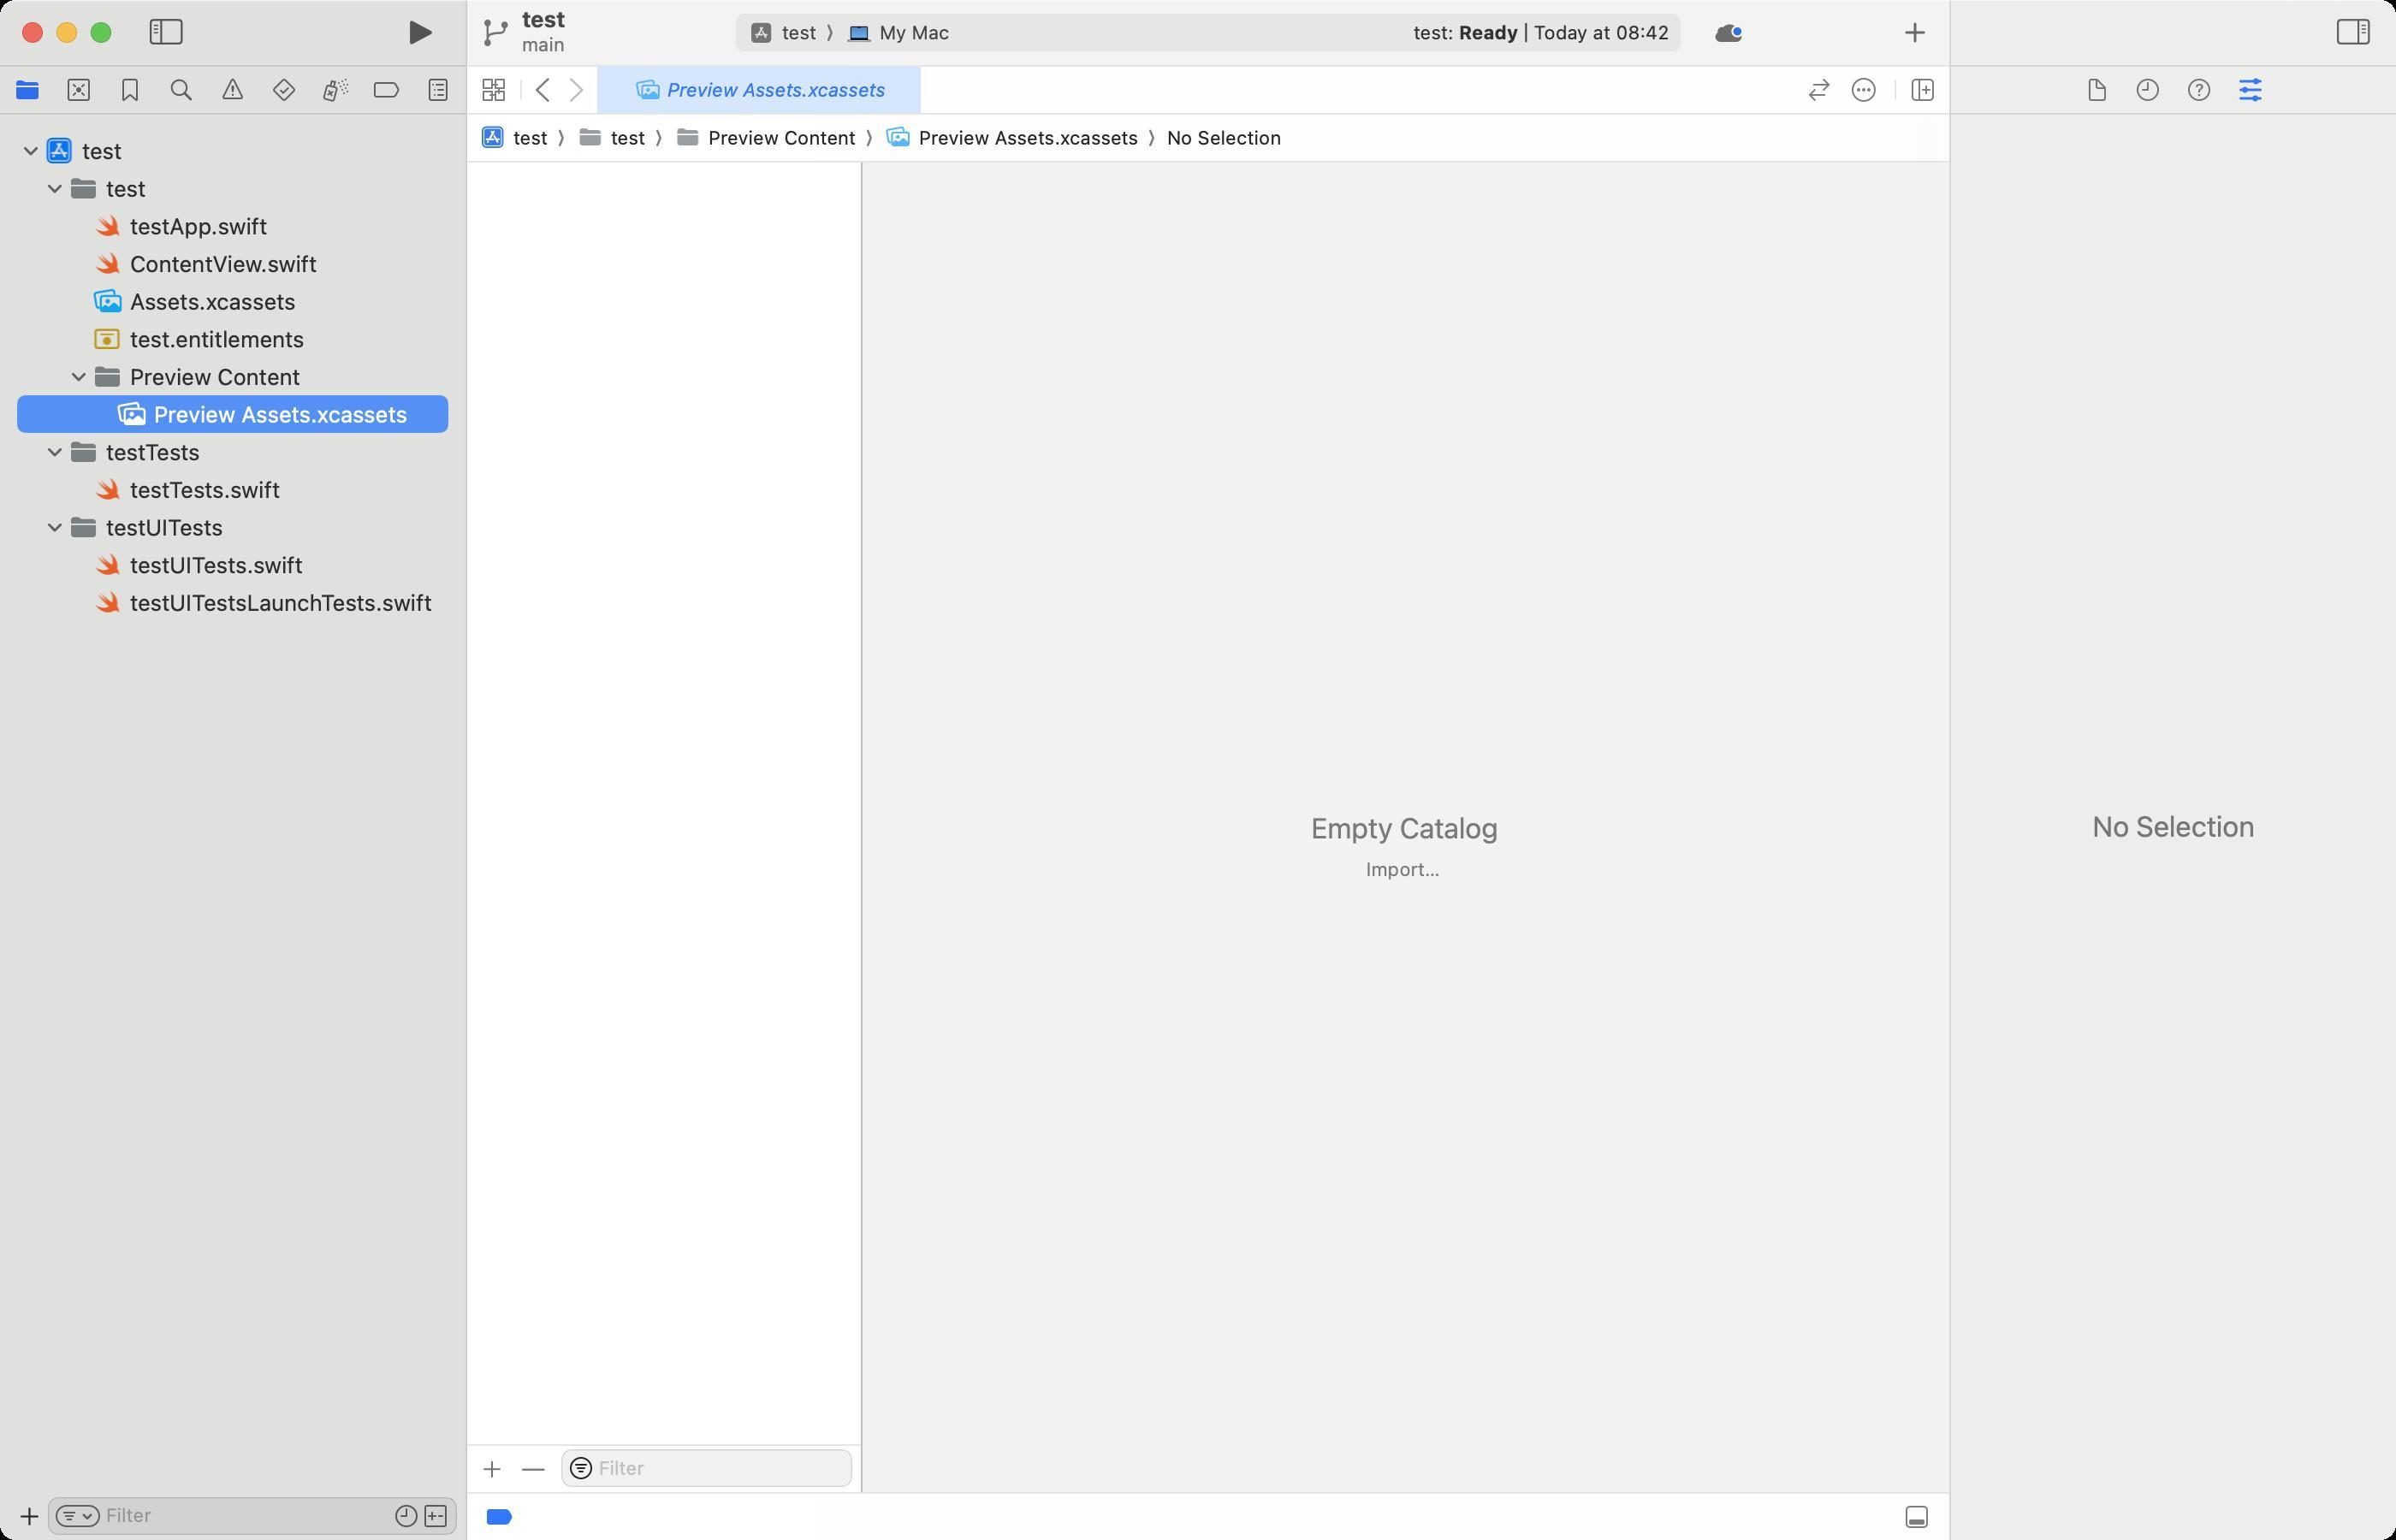
Accessibility tree:
{"name": "test_—_Preview_Assets.xcassets", "role": "AXWindow", "description": null, "role_description": "standard window", "value": null, "position": "164.00;127.00", "size": "1400;900", "children": [{"name": "test.xcodeproj", "role": "AXSplitGroup", "description": "/Users/[username]/Code/test/test/test.xcodeproj", "role_description": "split group", "value": null, "position": "0.00;0.00", "size": "1400;900", "children": [{"name": null, "role": "AXGroup", "description": "navigator", "role_description": "group", "value": null, "position": "0.00;0.00", "size": "272;900", "children": [{"name": "", "role": "AXRadioButton", "description": "Project", "role_description": "radio button", "value": 1, "position": "1.00;39.00", "size": "30;27", "children": []}, {"name": "", "role": "AXRadioButton", "description": "Source Control", "role_description": "radio button", "value": 0, "position": "31.00;39.00", "size": "30;27", "children": []}, {"name": "", "role": "AXRadioButton", "description": "Bookmarks", "role_description": "radio button", "value": 0, "position": "61.00;39.00", "size": "30;27", "children": []}, {"name": "", "role": "AXRadioButton", "description": "Find", "role_description": "radio button", "value": 0, "position": "91.00;39.00", "size": "30;27", "children": []}, {"name": "", "role": "AXRadioButton", "description": "Issues", "role_description": "radio button", "value": 0, "position": "121.00;39.00", "size": "30;27", "children": []}, {"name": "", "role": "AXRadioButton", "description": "Tests", "role_description": "radio button", "value": 0, "position": "151.00;39.00", "size": "30;27", "children": []}, {"name": "", "role": "AXRadioButton", "description": "Debug", "role_description": "radio button", "value": 0, "position": "181.00;39.00", "size": "30;27", "children": []}, {"name": "", "role": "AXRadioButton", "description": "Breakpoints", "role_description": "radio button", "value": 0, "position": "211.00;39.00", "size": "30;27", "children": []}, {"name": "", "role": "AXRadioButton", "description": "Reports", "role_description": "radio button", "value": 0, "position": "241.00;39.00", "size": "30;27", "children": []}, {"name": null, "role": "AXScrollArea", "description": null, "role_description": "scroll area", "value": null, "position": "0.00;67.00", "size": "272;805", "children": [{"name": null, "role": "AXOutline", "description": "Project Navigator", "role_description": "outline", "value": null, "position": "0.00;77.00", "size": "272;795", "children": [{"name": null, "role": "AXRow", "description": null, "role_description": "outline row", "value": null, "position": "0.00;77.00", "size": "272;22", "children": [{"name": null, "role": "AXCell", "description": null, "role_description": "cell", "value": null, "position": "10.00;77.00", "size": "252;22", "children": [{"name": "Project", "role": "AXImage", "description": "", "role_description": "", "value": null, "position": "25.75;78.50", "size": "19;18", "children": []}, {"name": null, "role": "AXTextField", "description": null, "role_description": "text field", "value": "test", "position": "46.00;80.00", "size": "210;16", "children": []}, {"name": null, "role": "AXDisclosureTriangle", "description": null, "role_description": "disclosure triangle", "value": 1, "position": "12.00;77.00", "size": "13;22", "children": []}]}]}, {"name": null, "role": "AXRow", "description": null, "role_description": "outline row", "value": null, "position": "0.00;99.00", "size": "272;22", "children": [{"name": null, "role": "AXCell", "description": null, "role_description": "cell", "value": null, "position": "10.00;99.00", "size": "252;22", "children": [{"name": "Group", "role": "AXImage", "description": "", "role_description": "", "value": null, "position": "40.00;103.00", "size": "18;14", "children": []}, {"name": null, "role": "AXTextField", "description": null, "role_description": "text field", "value": "test", "position": "60.00;102.00", "size": "196;16", "children": []}, {"name": null, "role": "AXDisclosureTriangle", "description": null, "role_description": "disclosure triangle", "value": 1, "position": "26.00;99.00", "size": "13;22", "children": []}]}]}, {"name": null, "role": "AXRow", "description": null, "role_description": "outline row", "value": null, "position": "0.00;121.00", "size": "272;22", "children": [{"name": null, "role": "AXCell", "description": null, "role_description": "cell", "value": null, "position": "10.00;121.00", "size": "252;22", "children": [{"name": "Swift_Source", "role": "AXImage", "description": "", "role_description": "", "value": null, "position": "54.75;124.00", "size": "17;15", "children": []}, {"name": null, "role": "AXTextField", "description": null, "role_description": "text field", "value": "testApp.swift", "position": "74.00;124.00", "size": "182;16", "children": []}]}]}, {"name": null, "role": "AXRow", "description": null, "role_description": "outline row", "value": null, "position": "0.00;143.00", "size": "272;22", "children": [{"name": null, "role": "AXCell", "description": null, "role_description": "cell", "value": null, "position": "10.00;143.00", "size": "252;22", "children": [{"name": "Swift_Source", "role": "AXImage", "description": "", "role_description": "", "value": null, "position": "54.75;146.00", "size": "17;15", "children": []}, {"name": null, "role": "AXTextField", "description": null, "role_description": "text field", "value": "ContentView.swift", "position": "74.00;146.00", "size": "182;16", "children": []}]}]}, {"name": null, "role": "AXRow", "description": null, "role_description": "outline row", "value": null, "position": "0.00;165.00", "size": "272;22", "children": [{"name": null, "role": "AXCell", "description": null, "role_description": "cell", "value": null, "position": "10.00;165.00", "size": "252;22", "children": [{"name": "Folder", "role": "AXImage", "description": "", "role_description": "", "value": null, "position": "53.00;167.50", "size": "20;16", "children": []}, {"name": null, "role": "AXTextField", "description": null, "role_description": "text field", "value": "Assets.xcassets", "position": "74.00;168.00", "size": "182;16", "children": []}]}]}, {"name": null, "role": "AXRow", "description": null, "role_description": "outline row", "value": null, "position": "0.00;187.00", "size": "272;22", "children": [{"name": null, "role": "AXCell", "description": null, "role_description": "cell", "value": null, "position": "10.00;187.00", "size": "252;22", "children": [{"name": "Entitlements_File", "role": "AXImage", "description": "", "role_description": "", "value": null, "position": "53.75;191.00", "size": "19;14", "children": []}, {"name": null, "role": "AXTextField", "description": null, "role_description": "text field", "value": "test.entitlements", "position": "74.00;190.00", "size": "182;16", "children": []}]}]}, {"name": null, "role": "AXRow", "description": null, "role_description": "outline row", "value": null, "position": "0.00;209.00", "size": "272;22", "children": [{"name": null, "role": "AXCell", "description": null, "role_description": "cell", "value": null, "position": "10.00;209.00", "size": "252;22", "children": [{"name": "Group", "role": "AXImage", "description": "", "role_description": "", "value": null, "position": "54.00;213.00", "size": "18;14", "children": []}, {"name": null, "role": "AXTextField", "description": null, "role_description": "text field", "value": "Preview Content", "position": "74.00;212.00", "size": "182;16", "children": []}, {"name": null, "role": "AXDisclosureTriangle", "description": null, "role_description": "disclosure triangle", "value": 1, "position": "40.00;209.00", "size": "13;22", "children": []}]}]}, {"name": null, "role": "AXRow", "description": null, "role_description": "outline row", "value": null, "position": "0.00;231.00", "size": "272;22", "children": [{"name": null, "role": "AXCell", "description": null, "role_description": "cell", "value": null, "position": "10.00;231.00", "size": "252;22", "children": [{"name": "Folder", "role": "AXImage", "description": "", "role_description": "", "value": null, "position": "67.00;233.50", "size": "20;16", "children": []}, {"name": null, "role": "AXTextField", "description": null, "role_description": "text field", "value": "Preview Assets.xcassets", "position": "88.00;234.00", "size": "168;16", "children": []}]}]}, {"name": null, "role": "AXRow", "description": null, "role_description": "outline row", "value": null, "position": "0.00;253.00", "size": "272;22", "children": [{"name": null, "role": "AXCell", "description": null, "role_description": "cell", "value": null, "position": "10.00;253.00", "size": "252;22", "children": [{"name": "Group", "role": "AXImage", "description": "", "role_description": "", "value": null, "position": "40.00;257.00", "size": "18;14", "children": []}, {"name": null, "role": "AXTextField", "description": null, "role_description": "text field", "value": "testTests", "position": "60.00;256.00", "size": "196;16", "children": []}, {"name": null, "role": "AXDisclosureTriangle", "description": null, "role_description": "disclosure triangle", "value": 1, "position": "26.00;253.00", "size": "13;22", "children": []}]}]}, {"name": null, "role": "AXRow", "description": null, "role_description": "outline row", "value": null, "position": "0.00;275.00", "size": "272;22", "children": [{"name": null, "role": "AXCell", "description": null, "role_description": "cell", "value": null, "position": "10.00;275.00", "size": "252;22", "children": [{"name": "Swift_Source", "role": "AXImage", "description": "", "role_description": "", "value": null, "position": "54.75;278.00", "size": "17;15", "children": []}, {"name": null, "role": "AXTextField", "description": null, "role_description": "text field", "value": "testTests.swift", "position": "74.00;278.00", "size": "182;16", "children": []}]}]}, {"name": null, "role": "AXRow", "description": null, "role_description": "outline row", "value": null, "position": "0.00;297.00", "size": "272;22", "children": [{"name": null, "role": "AXCell", "description": null, "role_description": "cell", "value": null, "position": "10.00;297.00", "size": "252;22", "children": [{"name": "Group", "role": "AXImage", "description": "", "role_description": "", "value": null, "position": "40.00;301.00", "size": "18;14", "children": []}, {"name": null, "role": "AXTextField", "description": null, "role_description": "text field", "value": "testUITests", "position": "60.00;300.00", "size": "196;16", "children": []}, {"name": null, "role": "AXDisclosureTriangle", "description": null, "role_description": "disclosure triangle", "value": 1, "position": "26.00;297.00", "size": "13;22", "children": []}]}]}, {"name": null, "role": "AXRow", "description": null, "role_description": "outline row", "value": null, "position": "0.00;319.00", "size": "272;22", "children": [{"name": null, "role": "AXCell", "description": null, "role_description": "cell", "value": null, "position": "10.00;319.00", "size": "252;22", "children": [{"name": "Swift_Source", "role": "AXImage", "description": "", "role_description": "", "value": null, "position": "54.75;322.00", "size": "17;15", "children": []}, {"name": null, "role": "AXTextField", "description": null, "role_description": "text field", "value": "testUITests.swift", "position": "74.00;322.00", "size": "182;16", "children": []}]}]}, {"name": null, "role": "AXRow", "description": null, "role_description": "outline row", "value": null, "position": "0.00;341.00", "size": "272;22", "children": [{"name": null, "role": "AXCell", "description": null, "role_description": "cell", "value": null, "position": "10.00;341.00", "size": "252;22", "children": [{"name": "Swift_Source", "role": "AXImage", "description": "", "role_description": "", "value": null, "position": "54.75;344.00", "size": "17;15", "children": []}, {"name": null, "role": "AXTextField", "description": null, "role_description": "text field", "value": "testUITestsLaunchTests.swift", "position": "74.00;344.00", "size": "182;16", "children": []}]}]}, {"name": null, "role": "AXColumn", "description": null, "role_description": "column", "value": null, "position": "10.00;77.00", "size": "252;795", "children": []}]}]}, {"name": null, "role": "AXTextField", "description": "Project navigator filter", "role_description": "search text field", "value": null, "position": "28.00;875.00", "size": "239;22", "children": [{"name": "Recent_files", "role": "AXCheckBox", "description": null, "role_description": "toggle button", "value": 0, "position": "229.00;876.00", "size": "17;20", "children": []}, {"name": "Files_with_source-control_status", "role": "AXCheckBox", "description": null, "role_description": "toggle button", "value": 0, "position": "246.00;876.00", "size": "17;20", "children": []}, {"name": "", "role": "AXUnknown", "description": "cancel", "role_description": "unknown", "value": null, "position": "-164.00;968.00", "size": "11;22", "children": [{"name": "", "role": "AXButton", "description": "cancel", "role_description": "button", "value": null, "position": "-164.00;968.00", "size": "11;22", "children": []}]}, {"name": null, "role": "AXButton", "description": "Icon View Drop Down", "role_description": "button", "value": null, "position": "47.50;884.00", "size": "7;4", "children": []}]}, {"name": "", "role": "AXMenuButton", "description": null, "role_description": "menu button", "value": null, "position": "2.00;876.00", "size": "26;20", "children": []}]}, {"name": null, "role": "AXSplitter", "description": null, "role_description": "splitter", "value": 272.0, "position": "272.00;38.00", "size": "1;862", "children": []}, {"name": null, "role": "AXGroup", "description": "editor area", "role_description": "group", "value": null, "position": "273.00;0.00", "size": "866;900", "children": [{"name": null, "role": "AXSplitGroup", "description": null, "role_description": "split group", "value": null, "position": "273.00;0.00", "size": "866;900", "children": [{"name": null, "role": "AXSplitGroup", "description": null, "role_description": "split group", "value": null, "position": "273.00;0.00", "size": "866;900", "children": [{"name": null, "role": "AXGroup", "description": "Preview Assets.xcassets", "role_description": "group", "value": null, "position": "273.00;0.00", "size": "866;900", "children": [{"name": null, "role": "AXGroup", "description": "Preview Assets.xcassets", "role_description": "group", "value": null, "position": "273.00;0.00", "size": "866;900", "children": [{"name": null, "role": "AXSplitGroup", "description": null, "role_description": "split group", "value": null, "position": "273.00;0.00", "size": "866;900", "children": [{"name": null, "role": "AXSplitGroup", "description": null, "role_description": "split group", "value": null, "position": "273.00;0.00", "size": "866;900", "children": [{"name": null, "role": "AXScrollArea", "description": null, "role_description": "scroll area", "value": null, "position": "273.00;95.00", "size": "230;749", "children": [{"name": null, "role": "AXOutline", "description": "Assets", "role_description": "outline", "value": null, "position": "273.00;95.00", "size": "230;749", "children": [{"name": null, "role": "AXColumn", "description": null, "role_description": "column", "value": null, "position": "283.00;95.00", "size": "210;749", "children": []}]}]}, {"name": null, "role": "AXTextField", "description": null, "role_description": "search text field", "value": "", "position": "328.00;847.00", "size": "170;22", "children": [{"name": "toggle_filter", "role": "AXButton", "description": "search", "role_description": "button", "value": null, "position": "328.00;847.00", "size": "15;22", "children": []}]}, {"name": "", "role": "AXMenuButton", "description": "Add a group or image set", "role_description": "menu button", "value": null, "position": "274.00;845.00", "size": "25;27", "children": []}, {"name": "", "role": "AXButton", "description": "remove", "role_description": "button", "value": null, "position": "299.00;845.00", "size": "25;28", "children": []}, {"name": null, "role": "AXSplitter", "description": null, "role_description": "splitter", "value": 230.0, "position": "503.00;38.00", "size": "1;862", "children": []}, {"name": null, "role": "AXGroup", "description": "placeholder view", "role_description": "group", "value": null, "position": "504.00;0.00", "size": "635;900", "children": [{"name": null, "role": "AXStaticText", "description": null, "role_description": "text", "value": "Empty Catalog", "position": "762.00;474.00", "size": "118;20", "children": []}, {"name": "Import…", "role": "AXButton", "description": null, "role_description": "button", "value": null, "position": "791.00;499.00", "size": "58;19", "children": []}]}]}]}, {"name": null, "role": "AXGroup", "description": "Jump Bar", "role_description": "group", "value": null, "position": "273.00;67.00", "size": "866;28", "children": [{"name": null, "role": "AXPopUpButton", "description": null, "role_description": "pop up button", "value": "test", "position": "273.00;67.00", "size": "62;27", "children": []}, {"name": null, "role": "AXPopUpButton", "description": null, "role_description": "pop up button", "value": "test", "position": "335.00;67.00", "size": "57;27", "children": []}, {"name": null, "role": "AXPopUpButton", "description": null, "role_description": "pop up button", "value": "Preview Content", "position": "392.00;67.00", "size": "123;27", "children": []}, {"name": null, "role": "AXPopUpButton", "description": null, "role_description": "pop up button", "value": "Preview Assets.xcassets", "position": "515.00;67.00", "size": "165;27", "children": []}, {"name": null, "role": "AXPopUpButton", "description": null, "role_description": "pop up button", "value": "No Selection", "position": "680.00;67.00", "size": "83;27", "children": []}]}]}, {"name": null, "role": "AXGroup", "description": "Tab Bar", "role_description": "group", "value": null, "position": "273.00;39.00", "size": "866;28", "children": [{"name": "Tab_bar,_1_tab", "role": "AXTabGroup", "description": "tab bar", "role_description": "tab group", "value": "{\n    \"name\": \"Preview_Assets.xcassets\",\n    \"role\": \"AXRadioButton\",\n    \"description\": null,\n    \"role_description\": \"tab\",\n    \"value\": true,\n    \"position\": \"349.00;39.00\",\n    \"size\": \"189;27\",\n    \"children\": [\n        {\n            \"name\": \"close_tab\",\n            \"role\": \"AXButton\",\n            \"description\": \"Close\",\n            \"role_description\": \"button\",\n            \"value\": null,\n            \"position\": \"353.00;44.50\",\n            \"size\": \"16;16\",\n            \"children\": [\n                {\n                    \"name\": \"close_tab\",\n                    \"role\": \"AXButton\",\n                    \"description\": \"Close\",\n                    \"role_description\": \"button\",\n                    \"value\": null,\n                    \"position\": \"353.00;44.50\",\n                    \"size\": \"16;16\",\n                    \"children\": []\n                }\n            ]\n        }\n    ]\n}", "position": "349.00;39.00", "size": "700;27", "children": [{"name": null, "role": "AXScrollArea", "description": null, "role_description": "scroll area", "value": null, "position": "349.00;39.00", "size": "700;27", "children": [{"name": "Preview_Assets.xcassets", "role": "AXRadioButton", "description": null, "role_description": "tab", "value": true, "position": "349.00;39.00", "size": "189;27", "children": [{"name": "close_tab", "role": "AXButton", "description": "Close", "role_description": "button", "value": null, "position": "353.00;44.50", "size": "16;16", "children": [{"name": "close_tab", "role": "AXButton", "description": "Close", "role_description": "button", "value": null, "position": "353.00;44.50", "size": "16;16", "children": []}]}]}]}]}, {"name": "", "role": "AXButton", "description": "Related Items", "role_description": "button", "value": null, "position": "277.00;39.00", "size": "23;27", "children": []}, {"name": "", "role": "AXButton", "description": "Go Back", "role_description": "button", "value": null, "position": "309.00;39.00", "size": "18;27", "children": []}, {"name": "", "role": "AXButton", "description": "Go Forward", "role_description": "button", "value": null, "position": "327.00;39.00", "size": "18;27", "children": []}, {"name": "", "role": "AXCheckBox", "description": "Code Review", "role_description": "toggle button", "value": "0", "position": "1051.00;39.00", "size": "24;27", "children": []}, {"name": "", "role": "AXButton", "description": "editor options", "role_description": "button", "value": null, "position": "1075.00;39.00", "size": "28;27", "children": []}, {"name": "", "role": "AXButton", "description": "Add Editor on Right", "role_description": "button", "value": null, "position": "1112.00;39.00", "size": "23;27", "children": []}]}]}]}, {"name": null, "role": "AXGroup", "description": "debug bar", "role_description": "group", "value": null, "position": "273.00;873.00", "size": "866;27", "children": [{"name": "", "role": "AXCheckBox", "description": "Breakpoints", "role_description": "toggle button", "value": 1, "position": "277.00;873.00", "size": "30;27", "children": []}, {"name": "", "role": "AXButton", "description": "show debug area", "role_description": "button", "value": null, "position": "1105.00;873.00", "size": "30;27", "children": []}]}]}]}, {"name": null, "role": "AXSplitter", "description": null, "role_description": "splitter", "value": 866.0, "position": "1139.00;38.00", "size": "1;862", "children": []}, {"name": null, "role": "AXGroup", "description": "inspector", "role_description": "group", "value": null, "position": "1140.00;0.00", "size": "260;900", "children": [{"name": null, "role": "AXStaticText", "description": null, "role_description": "text", "value": "No Selection", "position": "1218.50;473.00", "size": "103;20", "children": []}, {"name": "", "role": "AXRadioButton", "description": "File Inspector", "role_description": "radio button", "value": 0, "position": "1210.00;39.00", "size": "30;27", "children": []}, {"name": "", "role": "AXRadioButton", "description": "History Inspector", "role_description": "radio button", "value": 0, "position": "1240.00;39.00", "size": "30;27", "children": []}, {"name": "", "role": "AXRadioButton", "description": "Quick Help Inspector", "role_description": "radio button", "value": 0, "position": "1270.00;39.00", "size": "30;27", "children": []}, {"name": "", "role": "AXRadioButton", "description": "Attributes Inspector", "role_description": "radio button", "value": 1, "position": "1300.00;39.00", "size": "30;27", "children": []}]}]}, {"name": null, "role": "AXToolbar", "description": null, "role_description": "toolbar", "value": null, "position": "0.00;0.00", "size": "1400;38", "children": [{"name": null, "role": "AXButton", "description": "Hide Navigator", "role_description": "button", "value": null, "position": "76.00;0.00", "size": "42;38", "children": []}, {"name": null, "role": "AXGroup", "description": null, "role_description": "group", "value": null, "position": "176.00;0.00", "size": "92;38", "children": [{"name": "Run", "role": "AXButton", "description": null, "role_description": "button", "value": null, "position": "225.00;7.00", "size": "40;25", "children": []}]}, {"name": null, "role": "AXButton", "description": "Branch Chooser", "role_description": "button", "value": "test, main", "position": "277.00;0.00", "size": "136;38", "children": [{"name": null, "role": "AXButton", "description": "Branch Chooser", "role_description": "button", "value": "test, main", "position": "281.00;2.00", "size": "128;34", "children": [{"name": null, "role": "AXStaticText", "description": null, "role_description": "text", "value": "test", "position": "303.00;3.00", "size": "30;16", "children": []}, {"name": null, "role": "AXStaticText", "description": null, "role_description": "text", "value": "main", "position": "303.00;19.00", "size": "30;14", "children": []}, {"name": null, "role": "AXImage", "description": "", "role_description": "image", "value": null, "position": "281.00;7.00", "size": "18;24", "children": []}]}]}, {"name": null, "role": "AXGroup", "description": null, "role_description": "group", "value": null, "position": "426.00;0.00", "size": "560;38", "children": [{"name": null, "role": "AXGroup", "description": "Activity View", "role_description": "group", "value": null, "position": "430.00;8.00", "size": "552;22", "children": [{"name": null, "role": "AXList", "description": "path", "role_description": "list", "value": null, "position": "430.00;8.00", "size": "140;22", "children": [{"name": null, "role": "AXPopUpButton", "description": "Active Scheme", "role_description": "pop up button", "value": "test", "position": "430.00;8.00", "size": "62;22", "children": []}, {"name": null, "role": "AXPopUpButton", "description": "Active Run Destination", "role_description": "pop up button", "value": "My Mac", "position": "492.00;8.00", "size": "78;22", "children": []}]}, {"name": null, "role": "AXStaticText", "description": null, "role_description": "text", "value": "test: Ready │ Today at 08:42", "position": "824.00;12.00", "size": "154;14", "children": []}]}]}, {"name": null, "role": "AXButton", "description": "Notices", "role_description": "button", "value": null, "position": "995.00;0.00", "size": "30;38", "children": []}, {"name": null, "role": "AXButton", "description": "Library", "role_description": "button", "value": null, "position": "1103.00;0.00", "size": "32;38", "children": []}, {"name": null, "role": "AXButton", "description": "Hide Inspector", "role_description": "button", "value": null, "position": "1354.00;0.00", "size": "42;38", "children": []}]}, {"name": null, "role": "AXButton", "description": null, "role_description": "close button", "value": null, "position": "12.00;11.00", "size": "14;16", "children": []}, {"name": null, "role": "AXButton", "description": null, "role_description": "full screen button", "value": null, "position": "52.00;11.00", "size": "14;16", "children": [{"name": null, "role": "AXGroup", "description": null, "role_description": "group", "value": null, "position": "52.00;11.00", "size": "14;16", "children": [{"name": null, "role": "AXGroup", "description": null, "role_description": "group", "value": null, "position": "52.00;11.00", "size": "14;16", "children": []}]}]}, {"name": null, "role": "AXButton", "description": null, "role_description": "minimize button", "value": null, "position": "32.00;11.00", "size": "14;16", "children": []}]}